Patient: sex M, age 21
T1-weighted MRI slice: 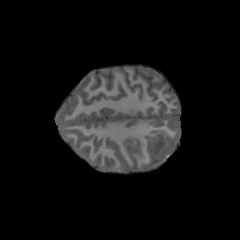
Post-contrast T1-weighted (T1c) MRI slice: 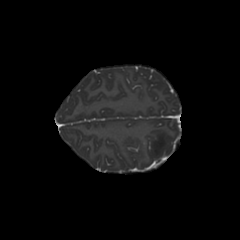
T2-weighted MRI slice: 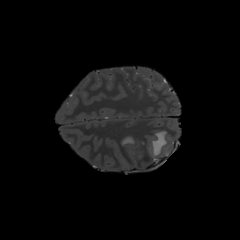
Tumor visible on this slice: yes
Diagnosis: Glioblastoma, IDH-wildtype
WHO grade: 4